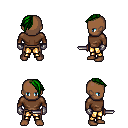
a pixel art fantasy rpg character, male body template, human, dark skin, brown long-sleeve shirt, gold greaves, green long mohawk hairstyle, metal gloves, dagger, four views (front, back, left, right), 2x2 character sprite sheet, small pixel art, hard edges, no anti-aliasing